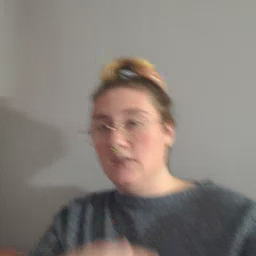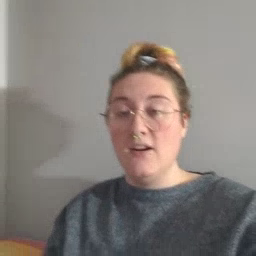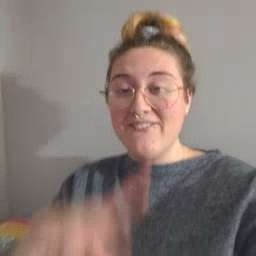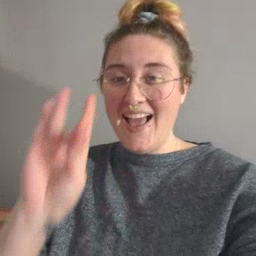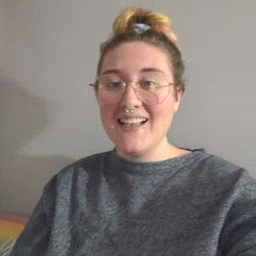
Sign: find